Question: So I have a 'UITableView' in a '.xib' file. That's all that's in it.
In the 'cellForRowAtIndexPath' method, I use a custom 'UITableViewCell'. The 'UITableViewCell' width in IB is '320'.
I dropped in a 'UISegmentedControl' and centered it per the blue guide lines. When I present the table in a popover, the 'UISegmentedControl' in the 'UITableViewCell' is not centered. It's like the 'UITableViewCell' gets cut off. I included a picture.
Is there something that I am forgetting in the sizes of things? I have another 4 segmented control where although the segmented control shows in the 'UITableViewCell', it is cut off. My 'contenstSizeForPopover' is set to '320' for the width also.

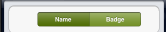
Answer: When you put the cell into a group table view, the cell makes its content area 20 points narrower to allow for table border/background area. That's why your controls are getting cut off.
You can probably just set your controls to have flexible width:

but you'll have to keep the resizing in mind when you design your cell layout.